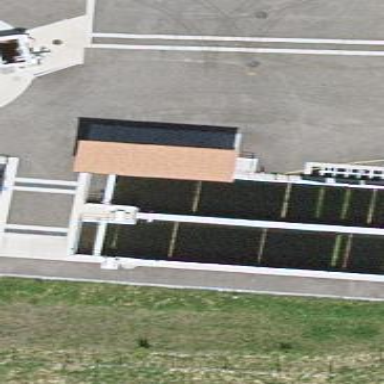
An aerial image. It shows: Basin for wastewater treatment with natural water resources.